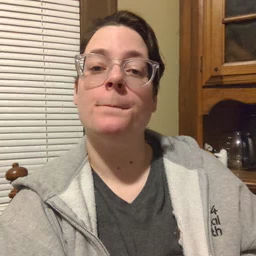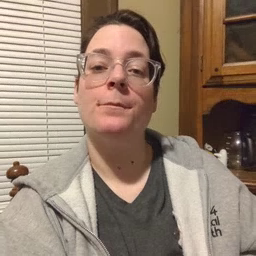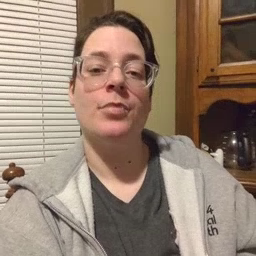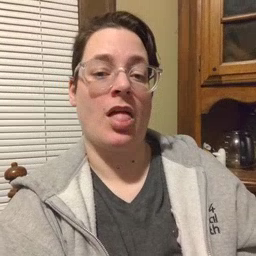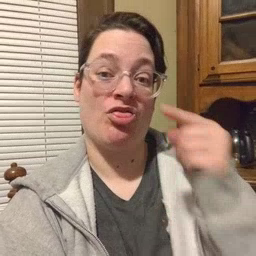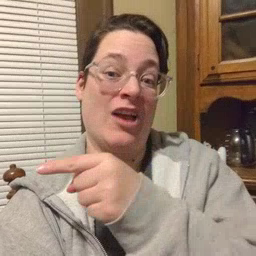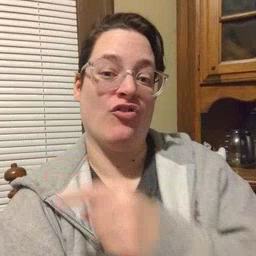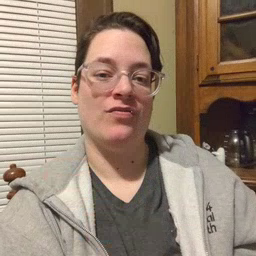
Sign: there